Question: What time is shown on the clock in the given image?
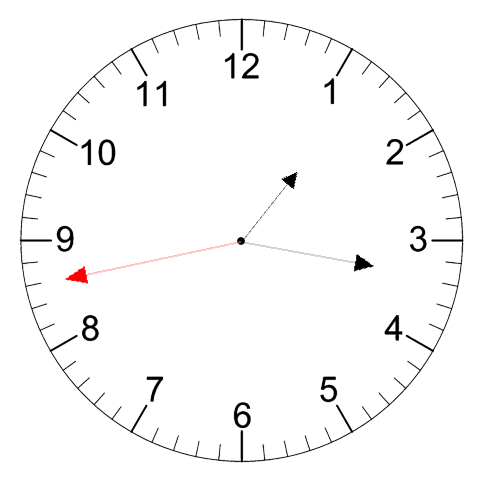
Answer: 01:16:43